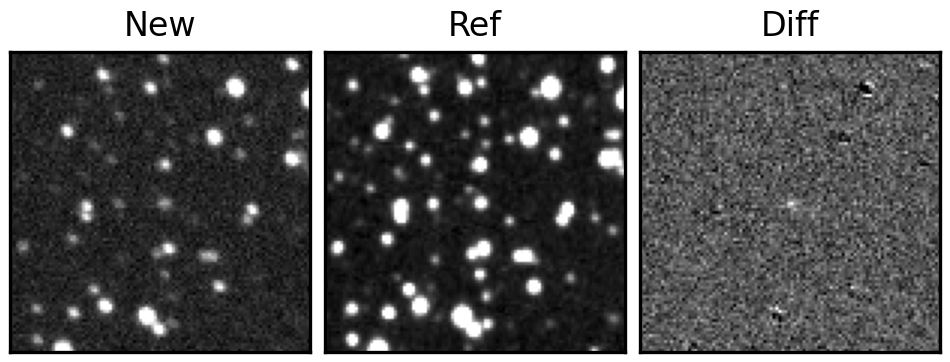
Label: real